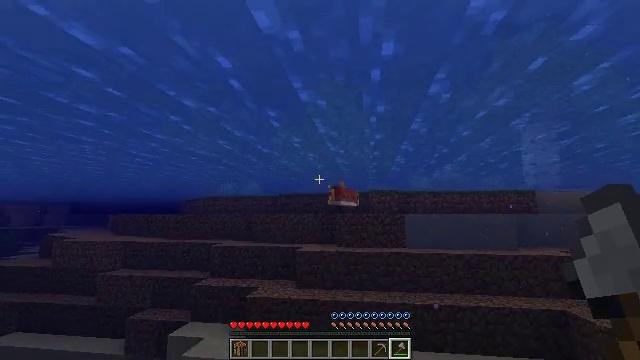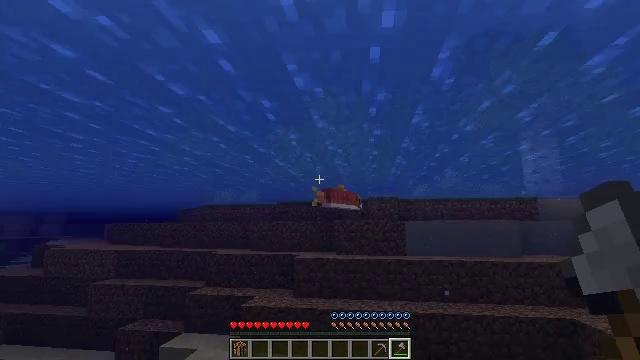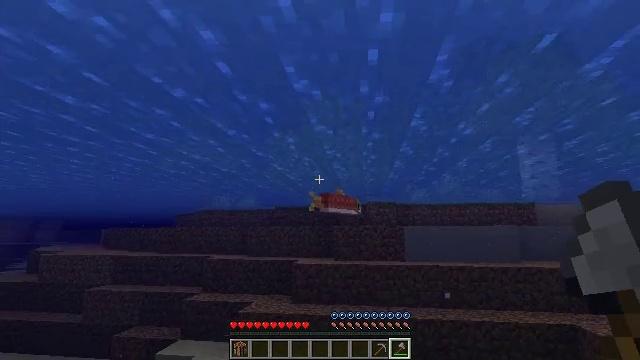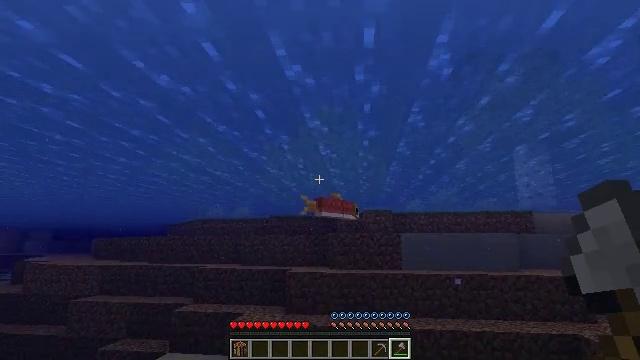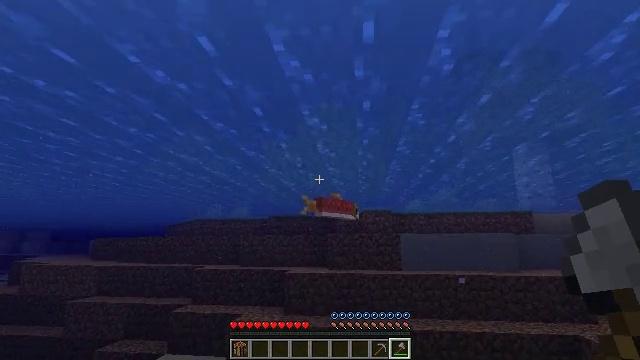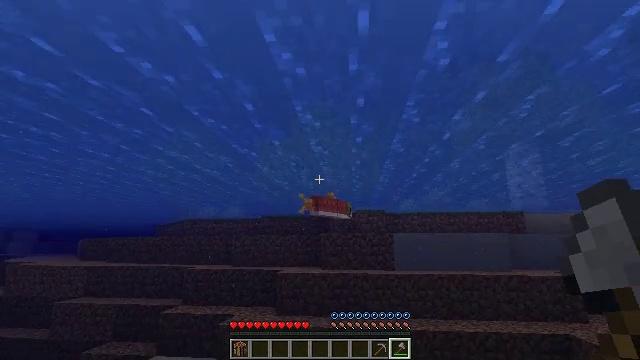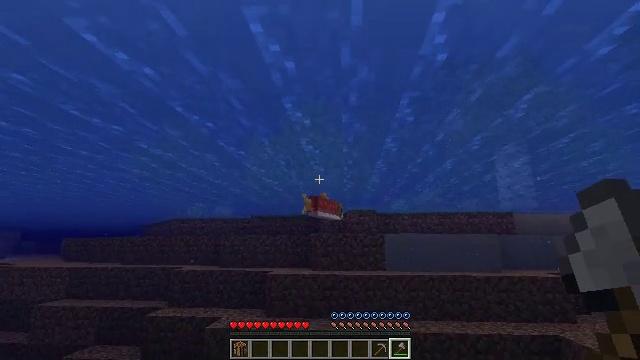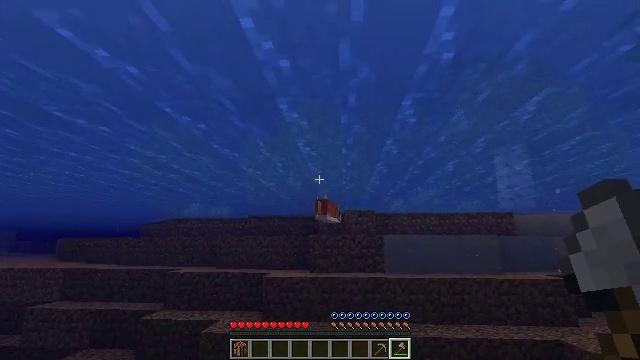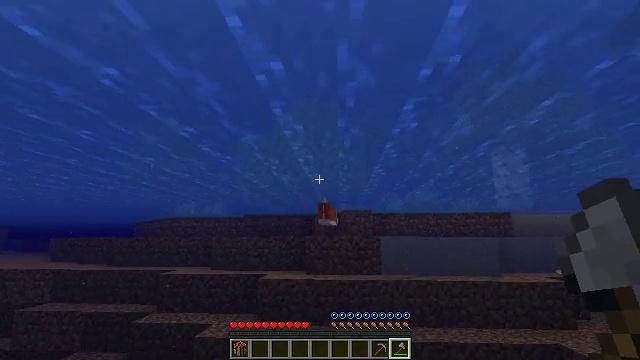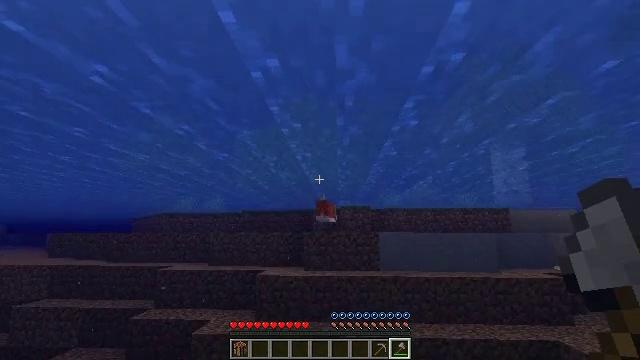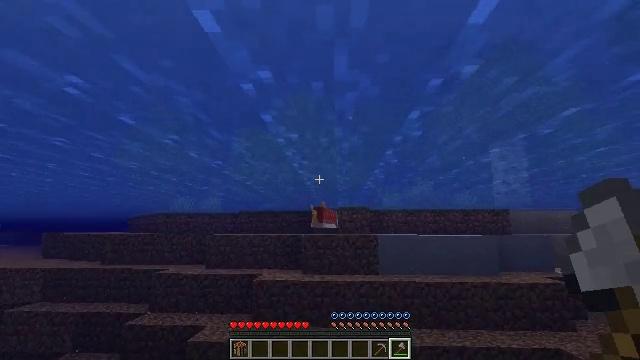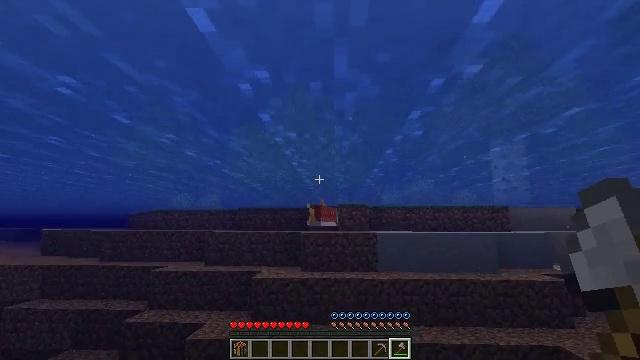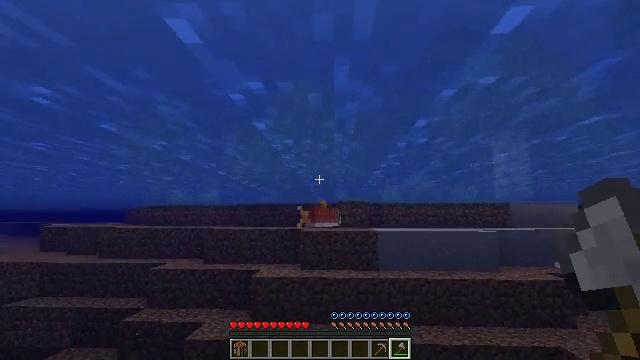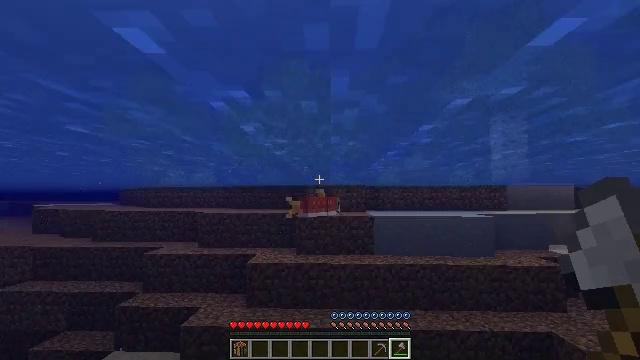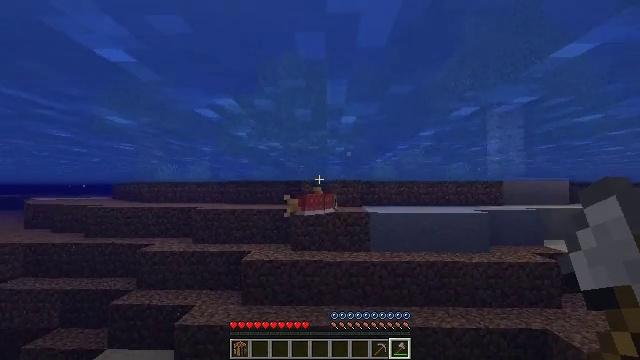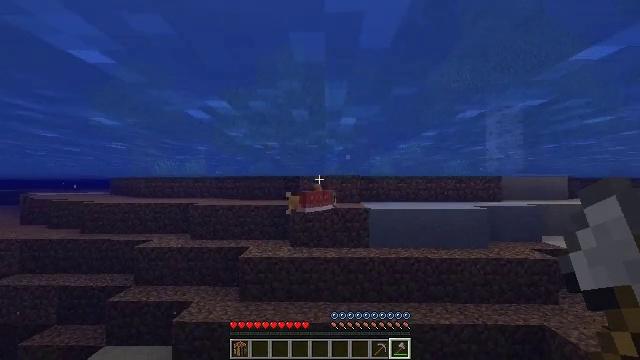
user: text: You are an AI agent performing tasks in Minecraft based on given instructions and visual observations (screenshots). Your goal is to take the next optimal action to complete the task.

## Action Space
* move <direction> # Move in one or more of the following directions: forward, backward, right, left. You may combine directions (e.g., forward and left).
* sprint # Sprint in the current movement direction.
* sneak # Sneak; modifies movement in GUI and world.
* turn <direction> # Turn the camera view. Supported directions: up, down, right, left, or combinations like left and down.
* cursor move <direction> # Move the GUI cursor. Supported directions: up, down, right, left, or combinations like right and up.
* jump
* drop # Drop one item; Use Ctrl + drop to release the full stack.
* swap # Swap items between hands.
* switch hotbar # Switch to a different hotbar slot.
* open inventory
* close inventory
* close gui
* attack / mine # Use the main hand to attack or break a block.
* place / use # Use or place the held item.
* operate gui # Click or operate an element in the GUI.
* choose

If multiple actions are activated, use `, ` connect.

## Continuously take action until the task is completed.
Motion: motion action
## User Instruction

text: Hunt a salmon.
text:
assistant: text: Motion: move forward, turn up
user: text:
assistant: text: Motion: move forward, turn up
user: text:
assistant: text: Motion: move forward, turn up
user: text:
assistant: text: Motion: move forward, jump
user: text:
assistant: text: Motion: move forward, turn right, jump
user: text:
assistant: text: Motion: move forward, turn right, jump
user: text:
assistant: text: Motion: move forward, jump
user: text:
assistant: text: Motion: move forward, jump
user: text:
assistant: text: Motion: move forward, turn down, jump
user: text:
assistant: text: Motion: move forward, jump
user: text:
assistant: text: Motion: move forward, jump
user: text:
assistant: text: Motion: move forward, turn down, jump
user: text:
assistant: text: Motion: move forward, turn down
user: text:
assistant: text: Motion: move forward, turn down
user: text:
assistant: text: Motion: move forward, turn down
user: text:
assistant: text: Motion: move forward, turn down
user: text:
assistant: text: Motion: move forward
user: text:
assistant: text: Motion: move forward
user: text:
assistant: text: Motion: move forward
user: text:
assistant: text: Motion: move forward
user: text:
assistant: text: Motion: move forward
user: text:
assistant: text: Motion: move forward
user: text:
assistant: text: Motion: move forward
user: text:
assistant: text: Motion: move forward
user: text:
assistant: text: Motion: move forward, sprint
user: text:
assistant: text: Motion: move forward, sprint
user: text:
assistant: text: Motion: move forward, sprint
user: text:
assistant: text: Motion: move forward, sprint
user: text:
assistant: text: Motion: move forward, sprint, turn right
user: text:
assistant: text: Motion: move forward, sprint